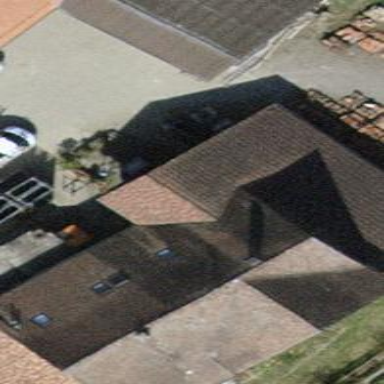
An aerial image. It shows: Gabled roof farm building.